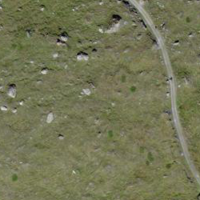
EUNIS habitat code: 26
Species observed at this site:
Fabriciana niobe